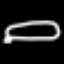
Label: pencil